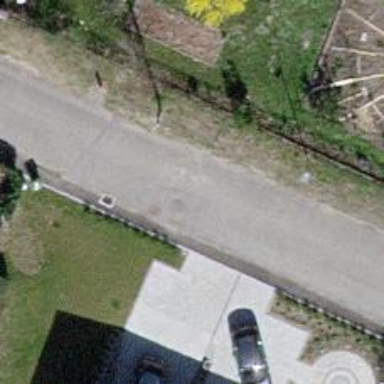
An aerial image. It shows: Residential road with concrete surface.